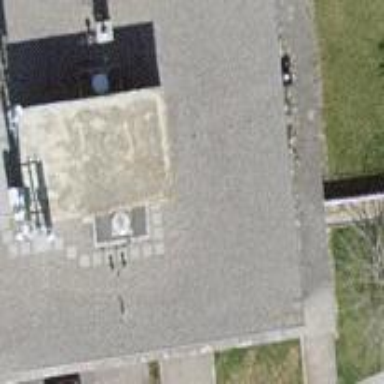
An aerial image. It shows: Apartment building with flat roof.